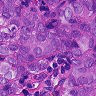
Metastatic tissue present: yes